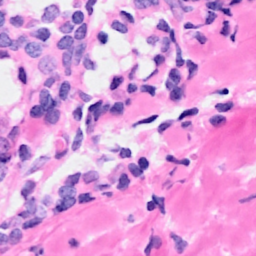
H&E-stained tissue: Breast